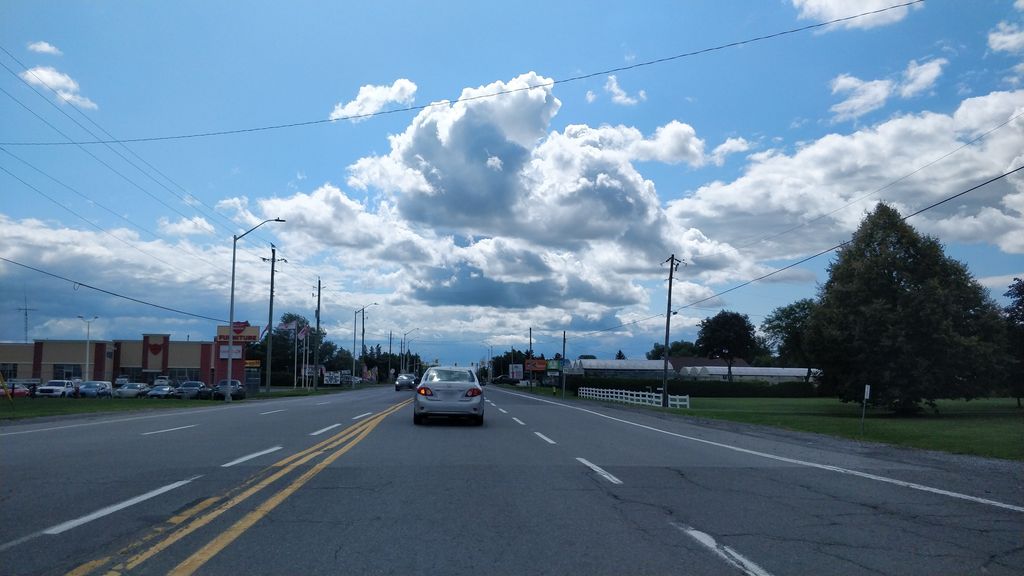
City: ottawa-gatineau